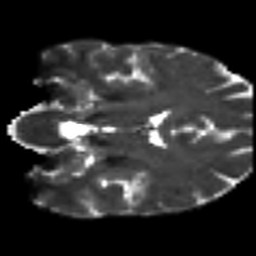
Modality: T2w
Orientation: coronal
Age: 41
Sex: male
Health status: ill
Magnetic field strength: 3 T
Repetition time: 9 s
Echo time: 0.093 s